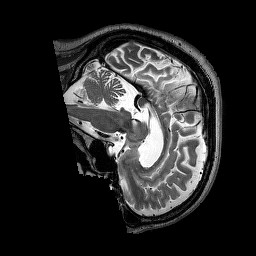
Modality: T2w
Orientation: sagittal
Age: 55
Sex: male
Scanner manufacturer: siemens
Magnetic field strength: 3 T
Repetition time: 3.2 s
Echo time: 0.354 s